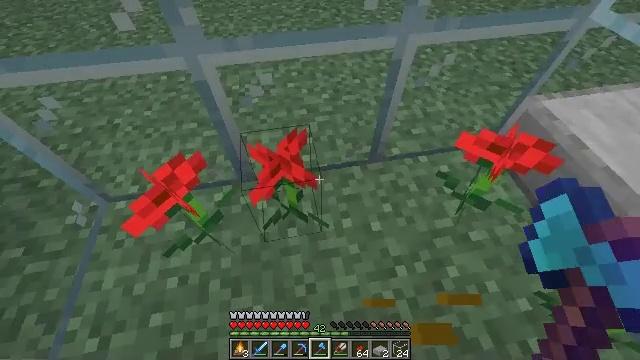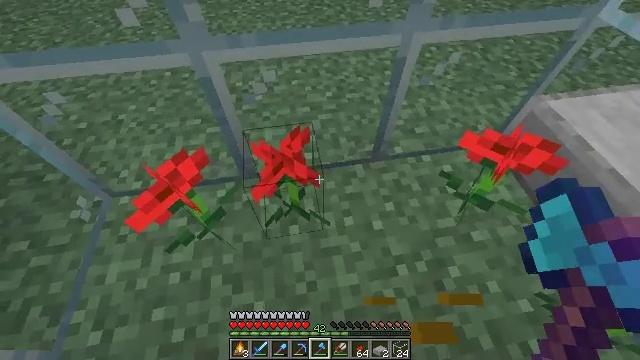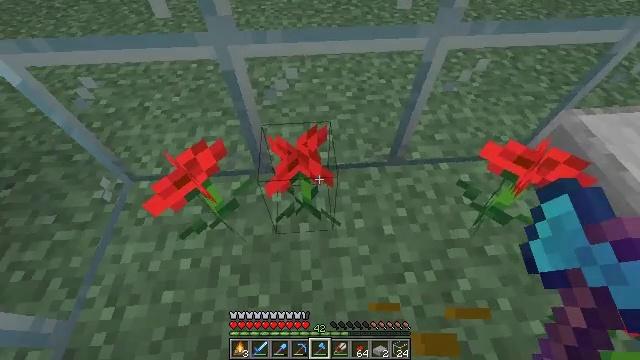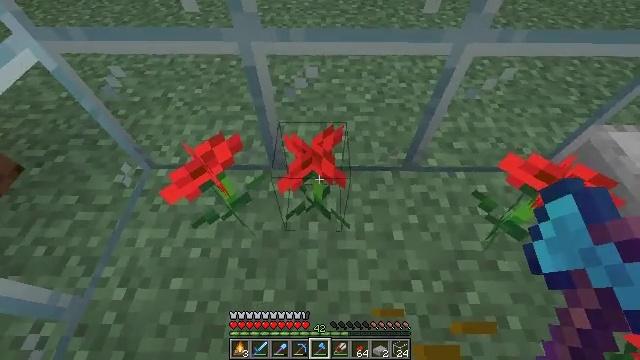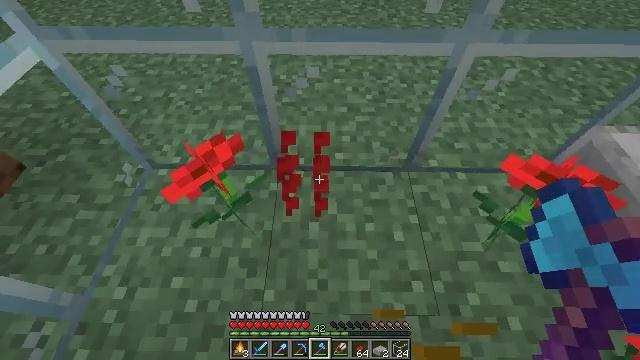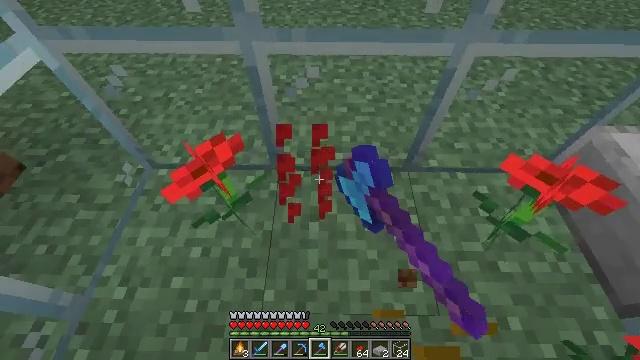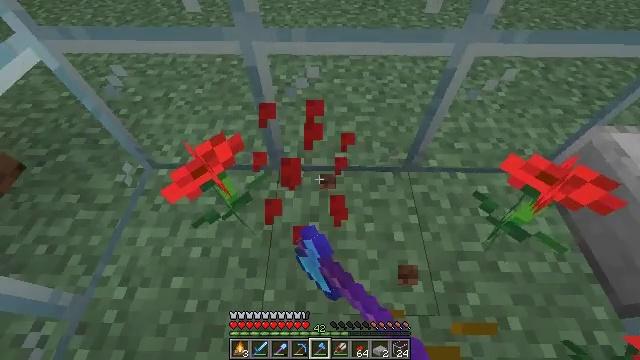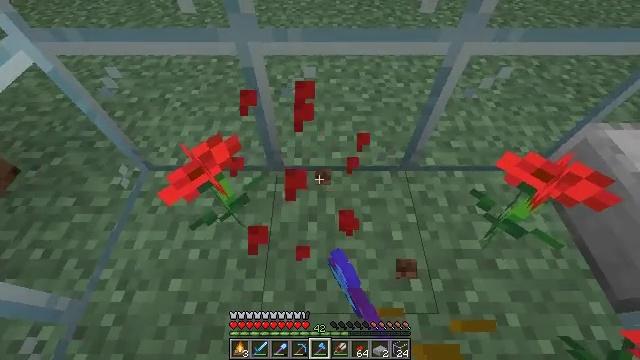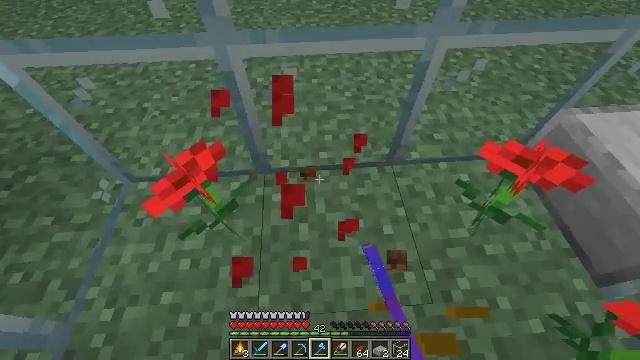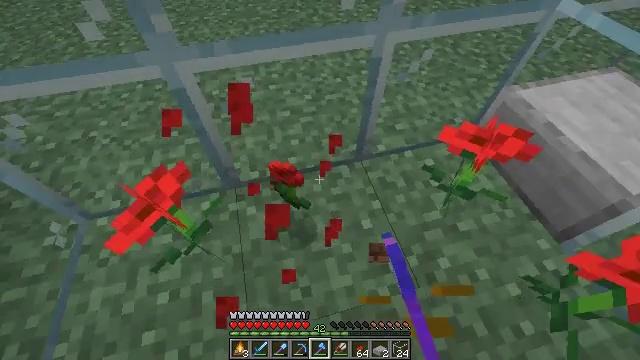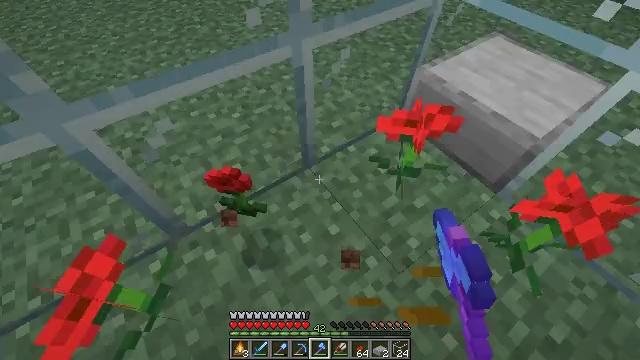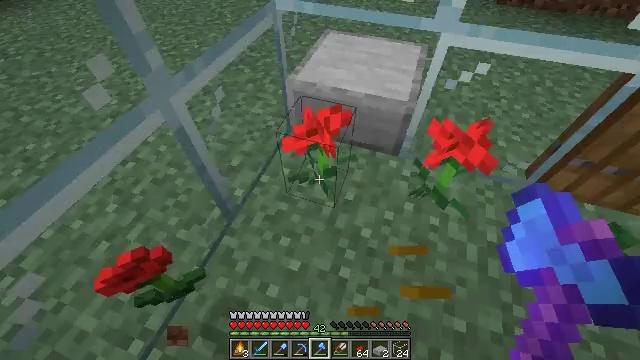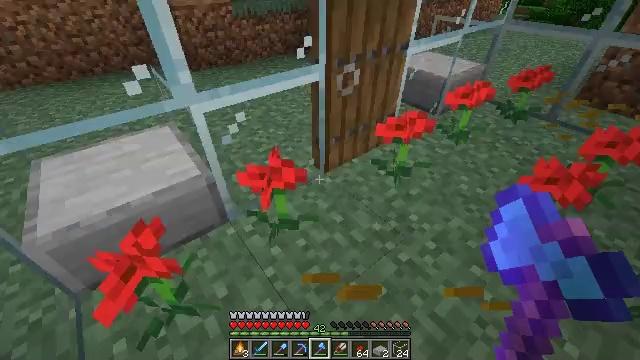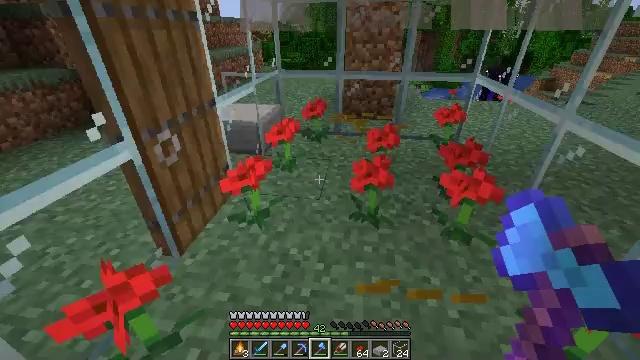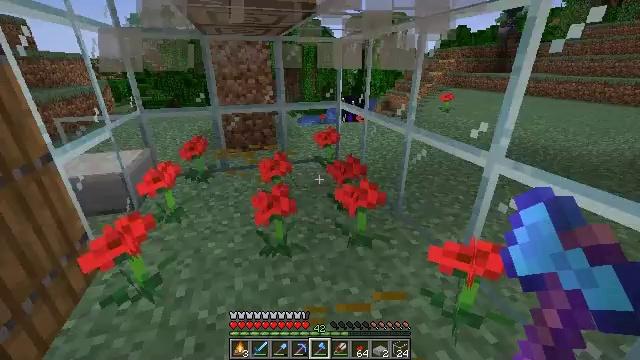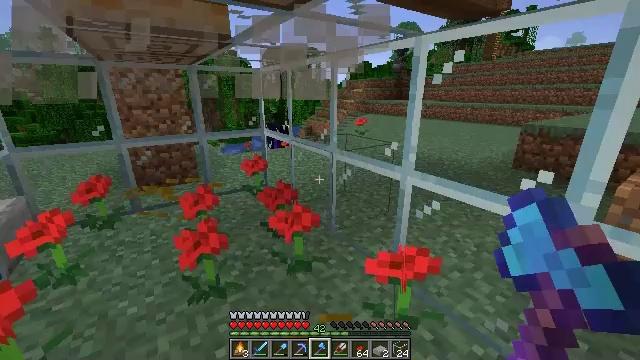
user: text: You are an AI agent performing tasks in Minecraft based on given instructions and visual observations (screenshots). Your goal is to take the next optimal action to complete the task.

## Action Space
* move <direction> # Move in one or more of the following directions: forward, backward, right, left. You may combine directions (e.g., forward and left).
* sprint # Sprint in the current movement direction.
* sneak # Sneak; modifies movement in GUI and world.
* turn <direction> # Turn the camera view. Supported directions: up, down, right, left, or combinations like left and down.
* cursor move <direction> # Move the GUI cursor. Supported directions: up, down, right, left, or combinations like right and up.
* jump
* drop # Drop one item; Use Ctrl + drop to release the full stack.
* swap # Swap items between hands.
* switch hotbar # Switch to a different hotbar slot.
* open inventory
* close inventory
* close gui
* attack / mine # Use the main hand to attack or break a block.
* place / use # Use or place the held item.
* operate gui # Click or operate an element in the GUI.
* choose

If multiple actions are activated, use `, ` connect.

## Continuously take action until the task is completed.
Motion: motion action
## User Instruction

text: Break the poppy plant.
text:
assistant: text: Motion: no_op
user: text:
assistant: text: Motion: turn left
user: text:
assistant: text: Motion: turn left
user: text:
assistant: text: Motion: attack / mine
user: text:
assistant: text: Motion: attack / mine
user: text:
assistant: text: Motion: attack / mine
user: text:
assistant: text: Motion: no_op
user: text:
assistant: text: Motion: turn right
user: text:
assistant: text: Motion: move forward, turn right
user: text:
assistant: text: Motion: move forward and move left, turn right
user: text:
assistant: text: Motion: move forward and move left, turn right and up
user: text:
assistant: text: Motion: move forward and move left, turn right and up
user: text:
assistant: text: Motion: move forward, turn right and up
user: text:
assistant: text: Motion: turn right and up
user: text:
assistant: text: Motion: turn right and up
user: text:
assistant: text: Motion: turn up
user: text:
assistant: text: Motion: no_op
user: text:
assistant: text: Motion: no_op
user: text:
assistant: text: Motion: move forward
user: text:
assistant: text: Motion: move forward, turn left
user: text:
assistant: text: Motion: move forward, turn left and down
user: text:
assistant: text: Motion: move forward, turn left and down
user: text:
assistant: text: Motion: move forward, turn left and down
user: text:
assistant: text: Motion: move forward, turn left and down
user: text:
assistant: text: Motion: turn left
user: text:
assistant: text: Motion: no_op
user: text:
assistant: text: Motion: no_op
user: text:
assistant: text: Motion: no_op
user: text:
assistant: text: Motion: turn left and down
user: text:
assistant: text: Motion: turn down